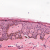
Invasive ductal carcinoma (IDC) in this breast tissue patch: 0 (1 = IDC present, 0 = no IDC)